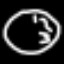
Label: clock